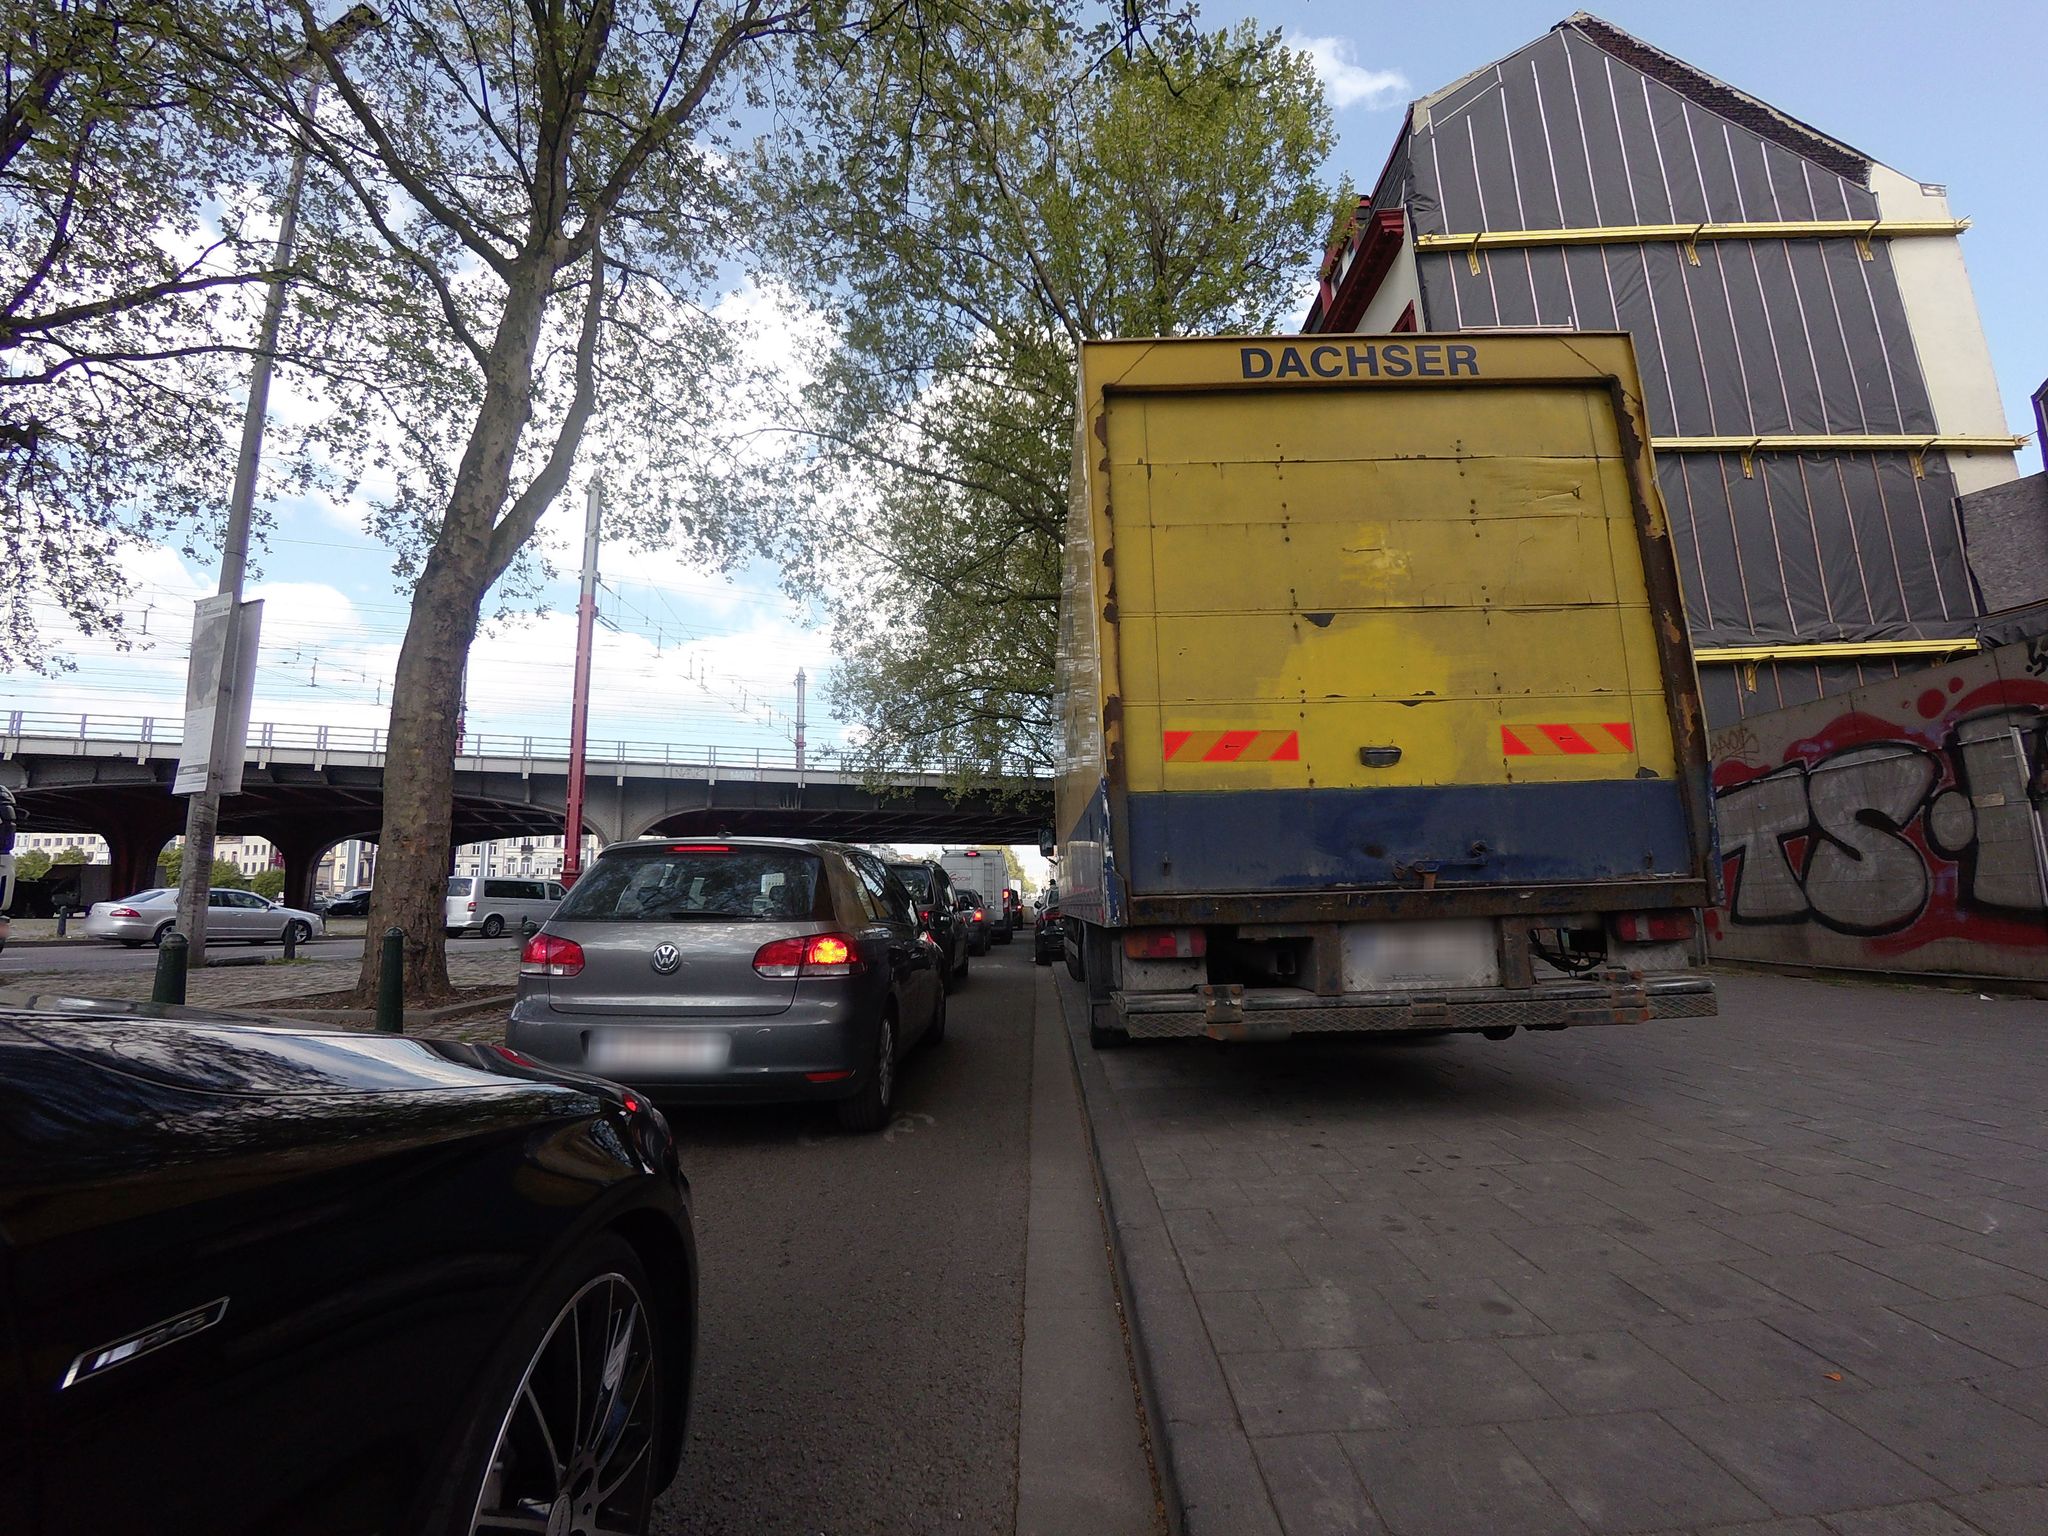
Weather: snowy
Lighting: day
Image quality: good
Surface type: walking surface
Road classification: cycleway, footway
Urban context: urban centre
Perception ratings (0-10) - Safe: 1.17, Lively: 1.99, Beautiful: 0.82, Boring: 9.16, Depressing: 6.84, Wealthy: 4.84